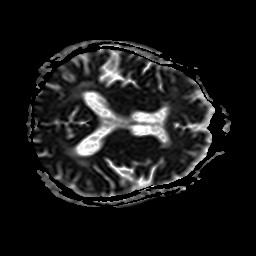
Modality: ADC
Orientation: axial
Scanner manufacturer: philips
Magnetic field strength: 1.5 T
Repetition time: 3.13 s
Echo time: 0.06318 s